Field crop: tomato
Growth stage: 1
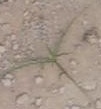
Species: cyperus